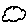
Label: cloud